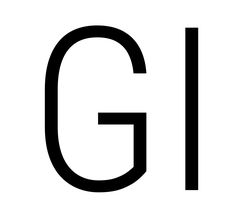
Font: Roboto_Condensed_Light